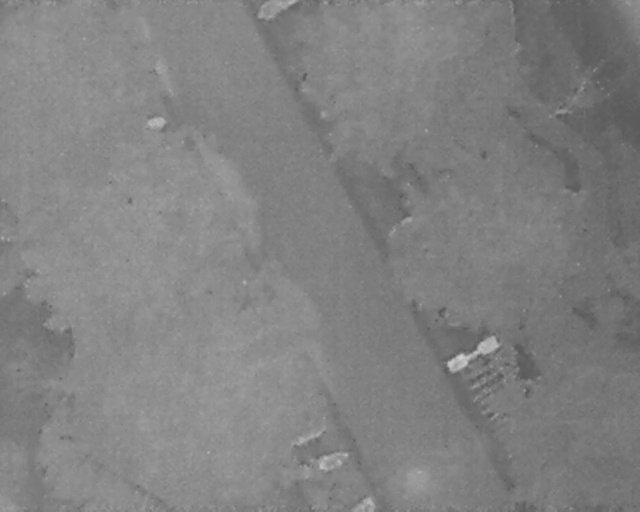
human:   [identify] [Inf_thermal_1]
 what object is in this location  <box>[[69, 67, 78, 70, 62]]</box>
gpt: <ref>1 large bicycle at the right</ref>